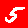
Digit: 5